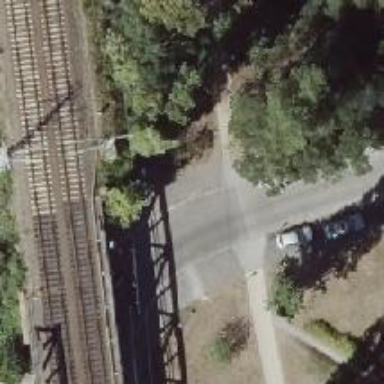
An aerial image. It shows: Unmarked crossing on the road.